Field crop: tomato
Growth stage: 1
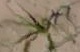
Species: cyperus